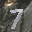
Label: 7